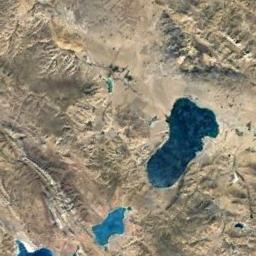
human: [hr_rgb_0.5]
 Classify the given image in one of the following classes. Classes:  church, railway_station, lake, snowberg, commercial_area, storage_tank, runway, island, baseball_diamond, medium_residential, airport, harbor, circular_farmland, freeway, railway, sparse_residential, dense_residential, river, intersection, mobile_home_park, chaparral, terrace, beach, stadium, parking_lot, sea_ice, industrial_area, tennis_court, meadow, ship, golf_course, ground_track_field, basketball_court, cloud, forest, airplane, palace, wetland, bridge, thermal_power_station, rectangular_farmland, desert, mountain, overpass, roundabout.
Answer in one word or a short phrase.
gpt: lake